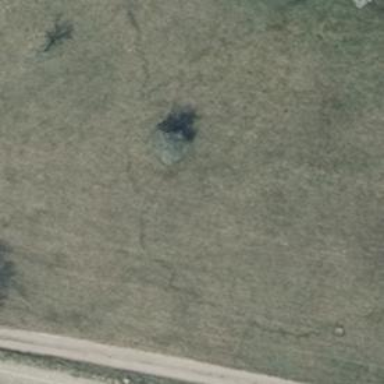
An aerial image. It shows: Deciduous broadleaved tree.